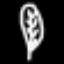
Label: leaf